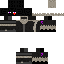
A female skeleton skin with dark skin, wearing brown helmet dressed in a black robe top and black pants, featuring a closed mouth.